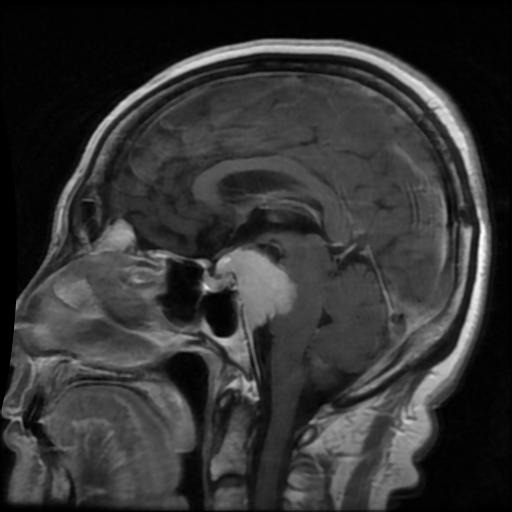
Label: meningioma